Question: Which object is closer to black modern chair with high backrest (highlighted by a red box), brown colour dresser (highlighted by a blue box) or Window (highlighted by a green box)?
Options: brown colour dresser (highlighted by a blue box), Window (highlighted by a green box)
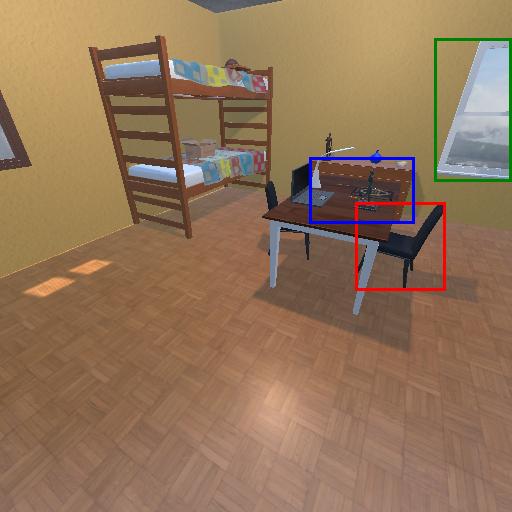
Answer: brown colour dresser (highlighted by a blue box)